Interaction volume radius: 5 \u00c5
Interaction volume height: 25 \u00c5
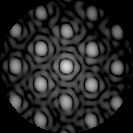
Disorder parameter: 0.1745